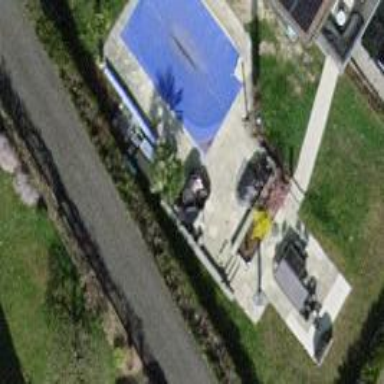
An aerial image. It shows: Swimming pool located in leisure land.